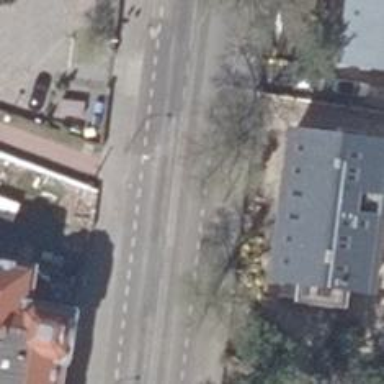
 featuring sidewalks on both sides and advisory cycle lane."